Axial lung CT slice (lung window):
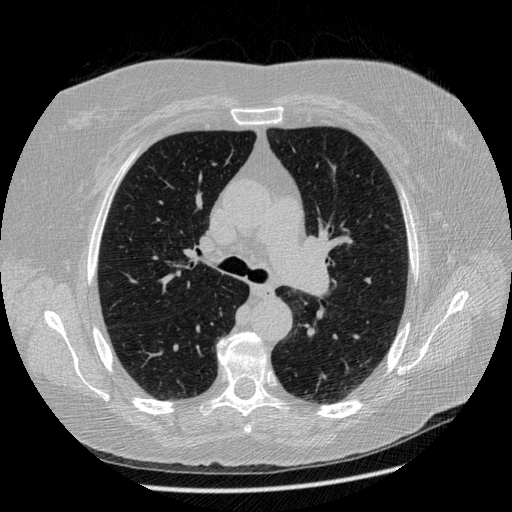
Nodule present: no